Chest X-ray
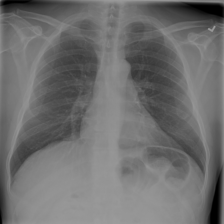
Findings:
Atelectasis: negative
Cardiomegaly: negative
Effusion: negative
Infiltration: negative
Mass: negative
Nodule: negative
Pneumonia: negative
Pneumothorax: negative
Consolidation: negative
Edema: negative
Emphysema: negative
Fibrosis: negative
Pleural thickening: negative
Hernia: negative